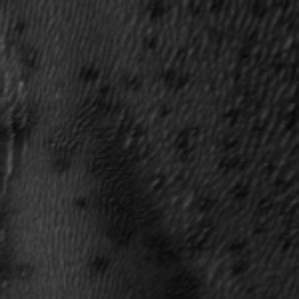
Label: frost